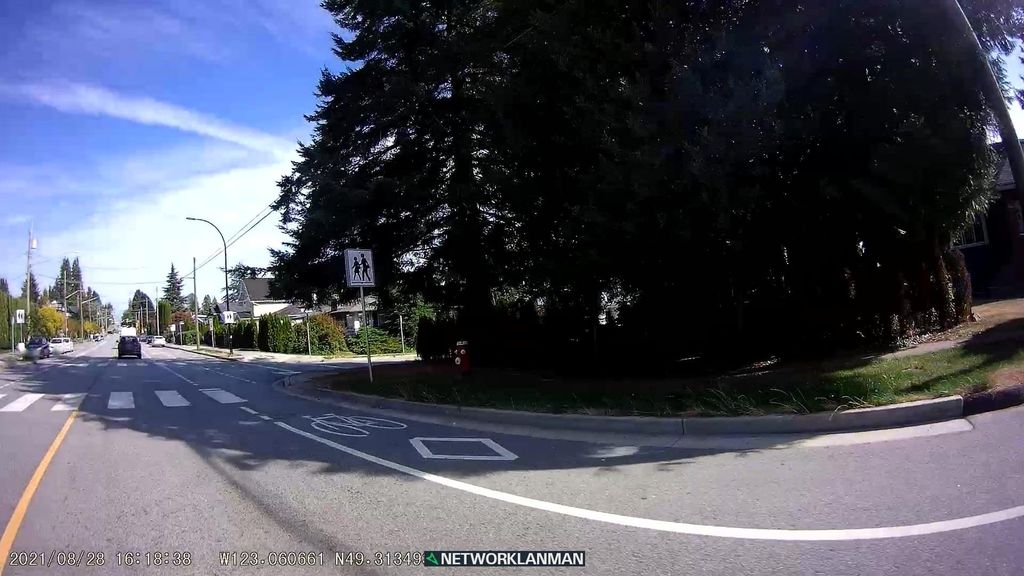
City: vancouver